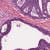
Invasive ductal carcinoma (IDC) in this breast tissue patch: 0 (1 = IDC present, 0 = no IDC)